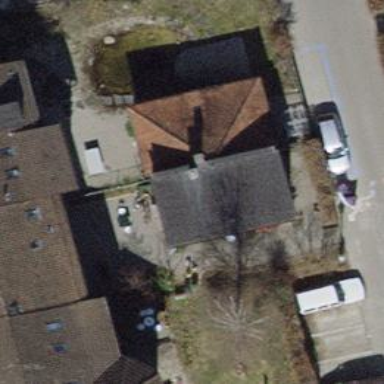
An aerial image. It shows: Semi-detached house.